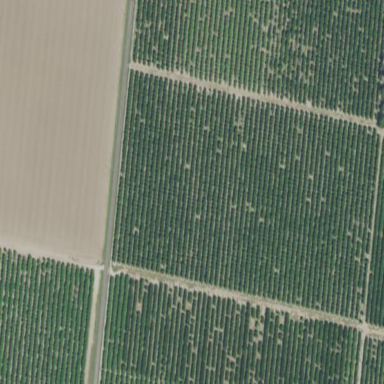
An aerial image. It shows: Orchard.